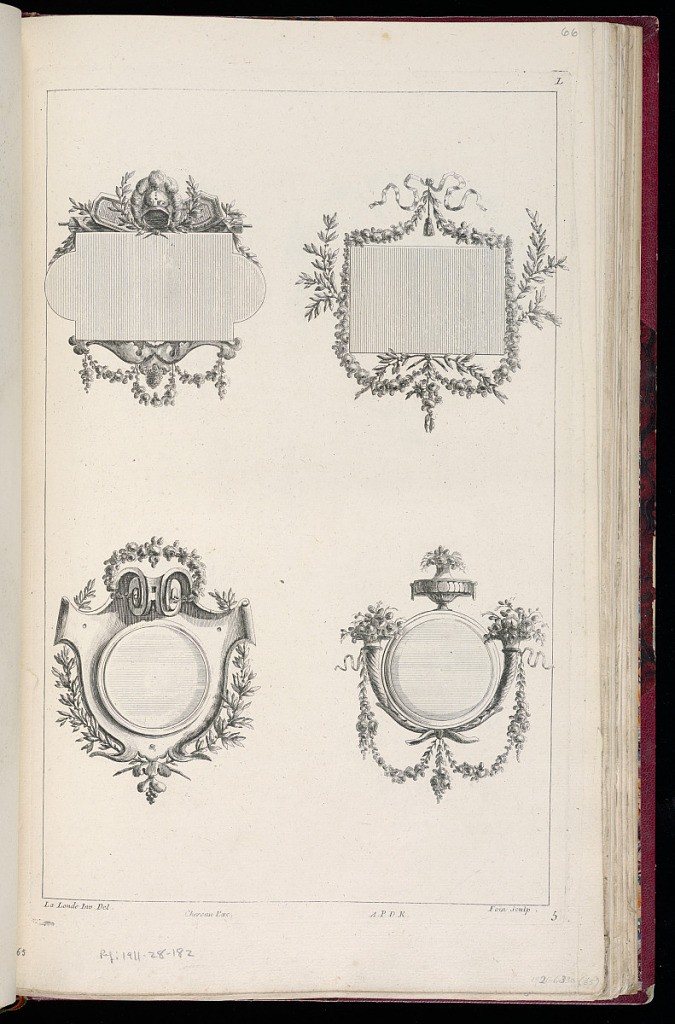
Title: Frame Designs
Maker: Richard de Lalonde, French, active 1780–96
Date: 1775-1788
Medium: Etching on off-white laid paper
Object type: Print
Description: Four frame designs. The frame at upper left has semi circles on either end. Above is a helmet with fasces behind it. The frame at upper right is rectangular and is surrounded by garlands of flowers, leaves, and ribbons. The frame at lower left has a round medallion and projecting scrolls at top with a wreath above, and leaf branches at the bottom. The frame at lower right is circular, has a shallow vase at top, and cornucopia on either side, filled with flowers and with garlands draped from it. The plate is signed and numbered.